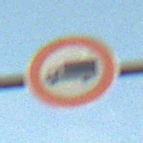
Verkehrszeichen: VerbotFuerKraftfahrzeugeUeberDreiKommaFuenfTonnen
Umgebung: Outdoor, RoadRail
Tageszeit: SunriseSunset
Wetter: PartlyCloudy
Licht: Natural
Jahreszeit: NotSpecified
Kontrast: LowContrast